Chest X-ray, AP view. Patient: 22 years old, sex M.
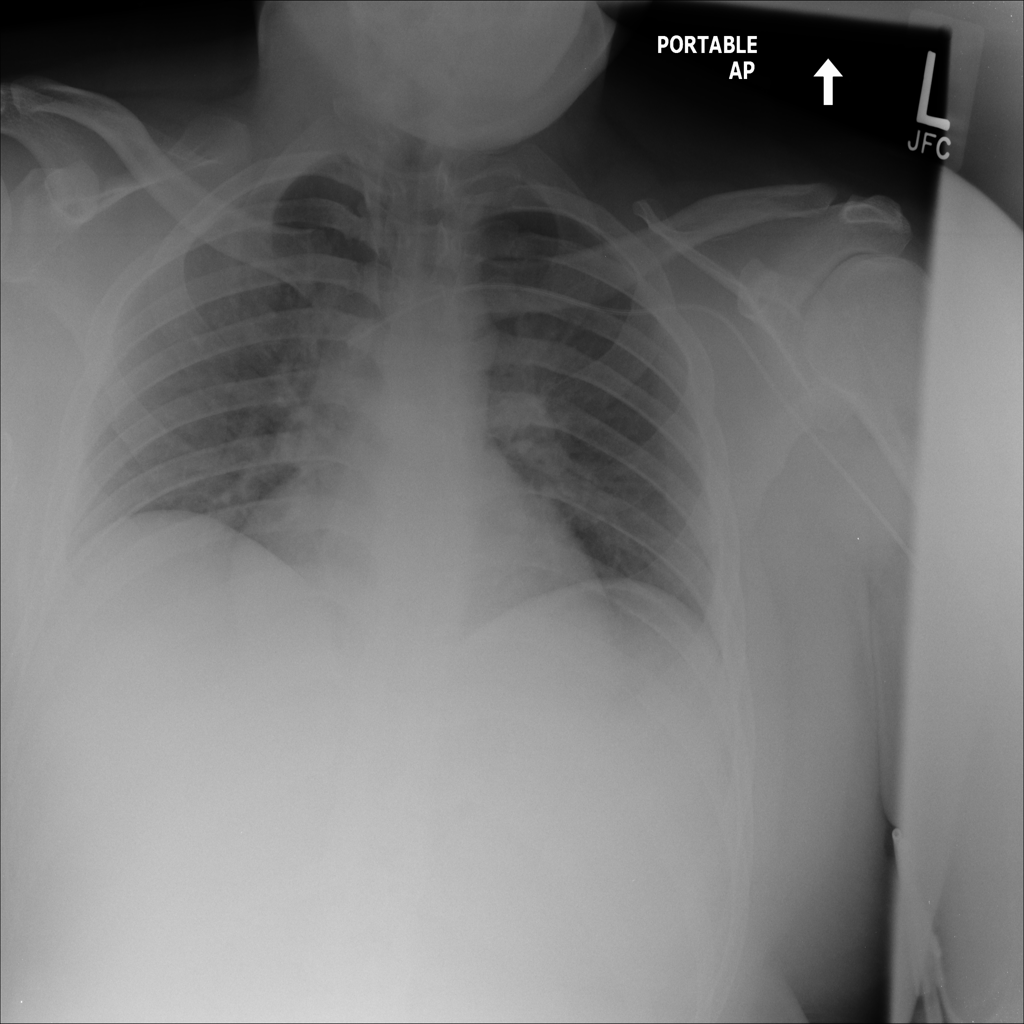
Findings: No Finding